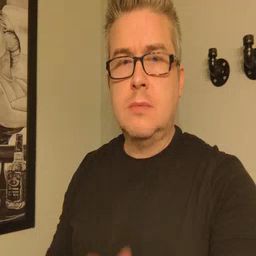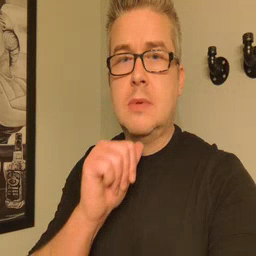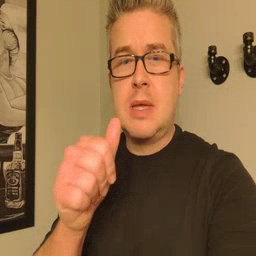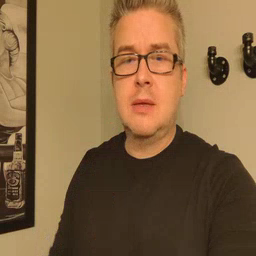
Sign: not